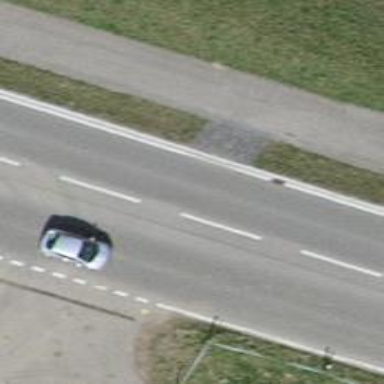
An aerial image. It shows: Secondary road with asphalt surface.